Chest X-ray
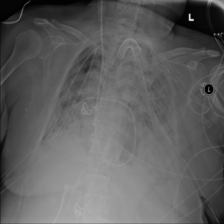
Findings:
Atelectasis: negative
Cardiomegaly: negative
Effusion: negative
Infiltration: negative
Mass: negative
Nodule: negative
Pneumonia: negative
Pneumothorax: negative
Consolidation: negative
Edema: negative
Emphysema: negative
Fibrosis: negative
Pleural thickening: negative
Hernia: negative